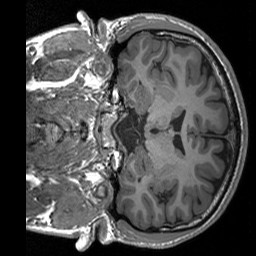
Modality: T1w
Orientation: coronal
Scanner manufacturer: siemens
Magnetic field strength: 3 T
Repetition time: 1.76 s
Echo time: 0.0022 s